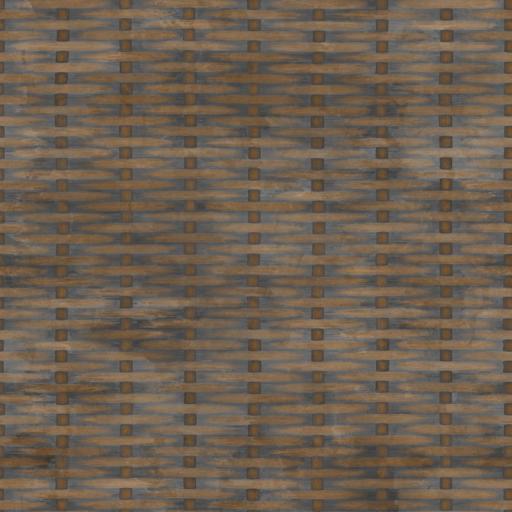
Tags: brown dirt dirty old wicker